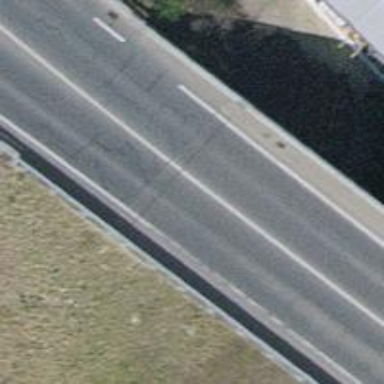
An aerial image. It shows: Asphalt road classified as tertiary.